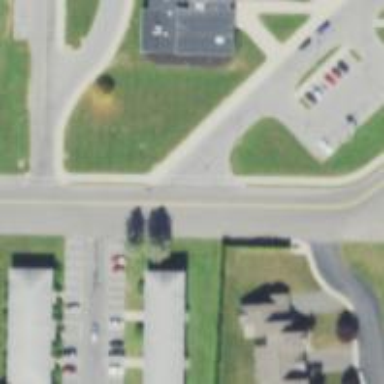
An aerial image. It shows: Marked road crossing.